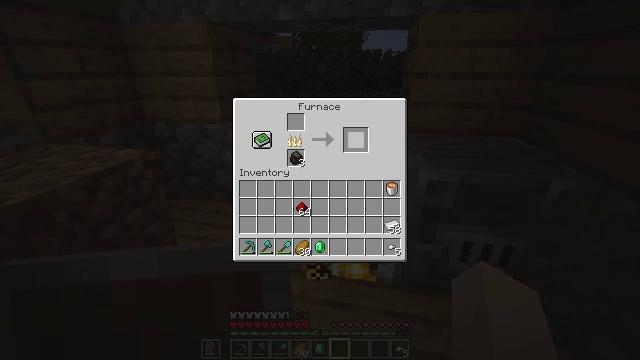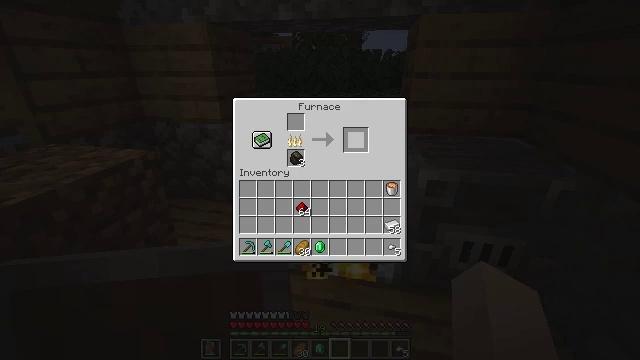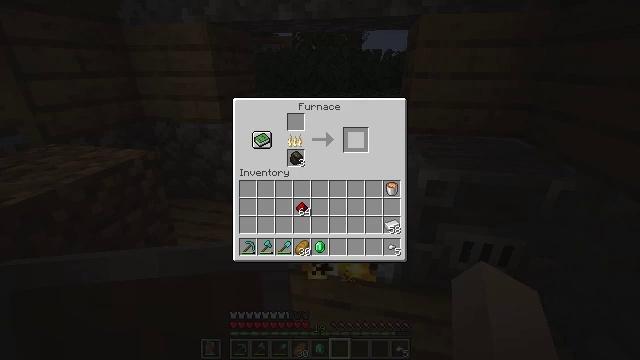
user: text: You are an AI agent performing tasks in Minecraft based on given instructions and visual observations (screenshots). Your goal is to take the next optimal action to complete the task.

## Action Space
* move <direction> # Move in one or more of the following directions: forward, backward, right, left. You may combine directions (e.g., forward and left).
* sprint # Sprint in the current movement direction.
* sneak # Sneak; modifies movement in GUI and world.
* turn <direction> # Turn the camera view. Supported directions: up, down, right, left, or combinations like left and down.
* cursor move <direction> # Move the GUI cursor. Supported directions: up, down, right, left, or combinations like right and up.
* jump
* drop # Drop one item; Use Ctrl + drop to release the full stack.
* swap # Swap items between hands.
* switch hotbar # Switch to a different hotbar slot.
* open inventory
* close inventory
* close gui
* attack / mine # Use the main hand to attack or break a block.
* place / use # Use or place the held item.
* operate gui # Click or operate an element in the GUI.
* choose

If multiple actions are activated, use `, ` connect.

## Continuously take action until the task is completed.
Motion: motion action
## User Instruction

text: Break down iron ingot in the crafting table to get iron nugget.
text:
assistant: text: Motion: sneak
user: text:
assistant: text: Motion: sneak
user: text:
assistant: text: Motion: sneak